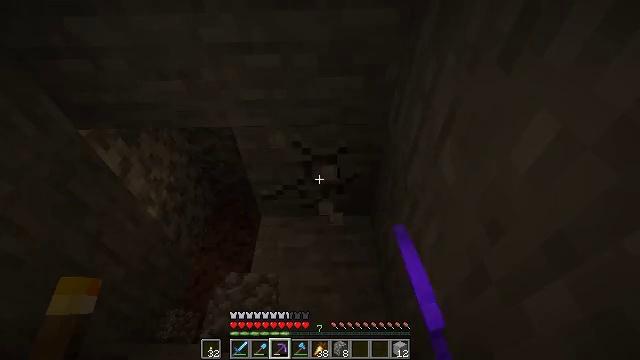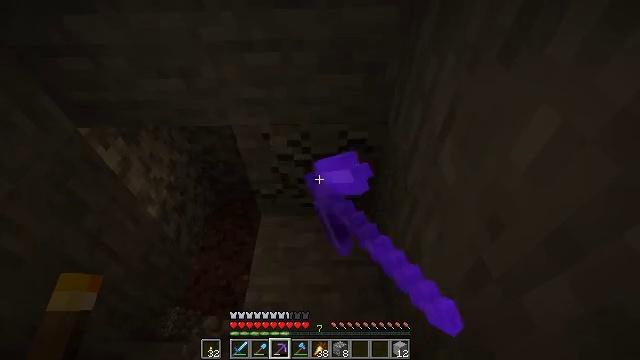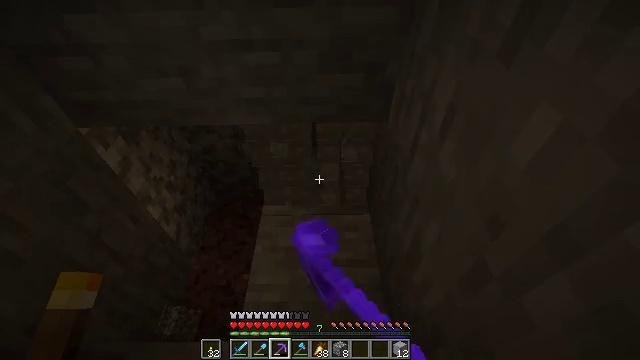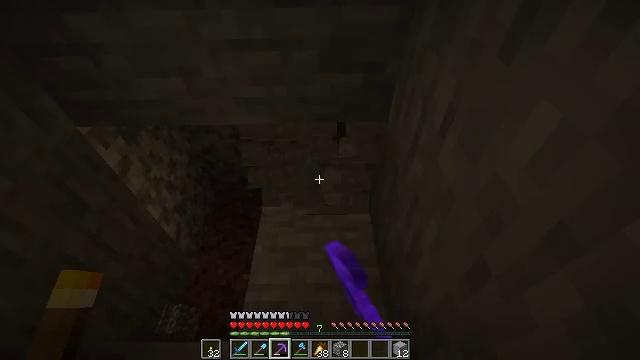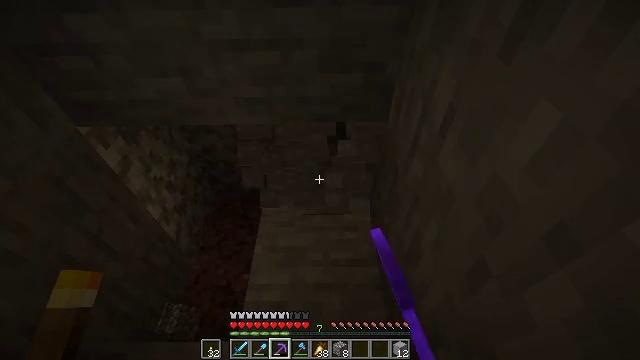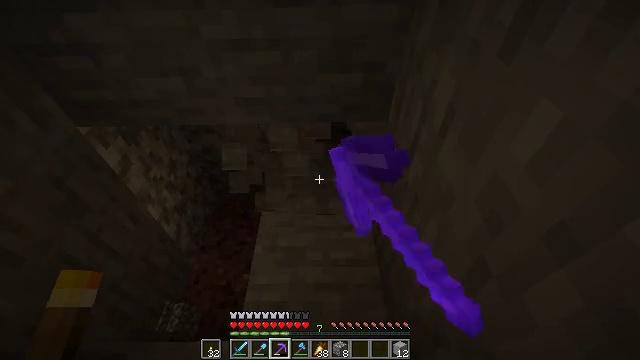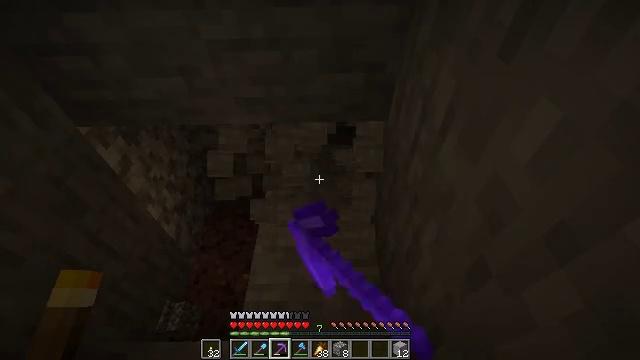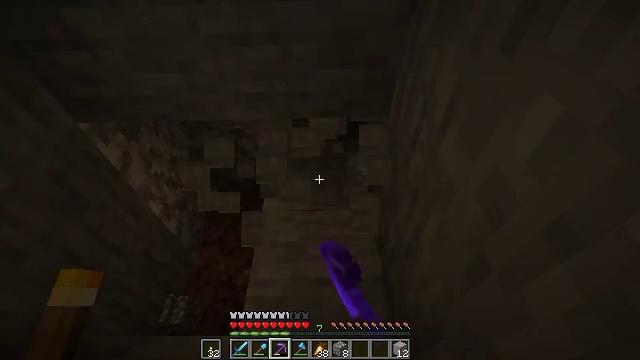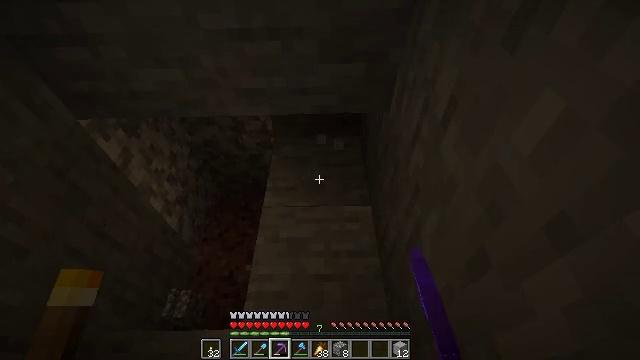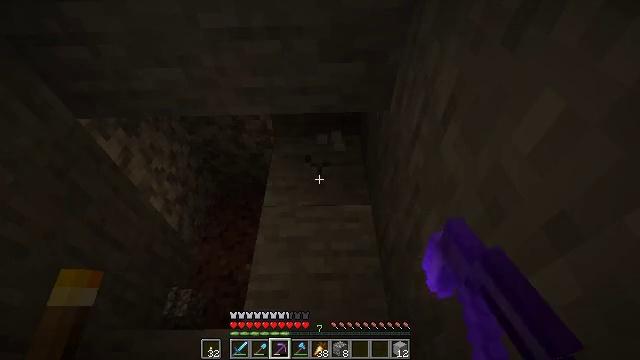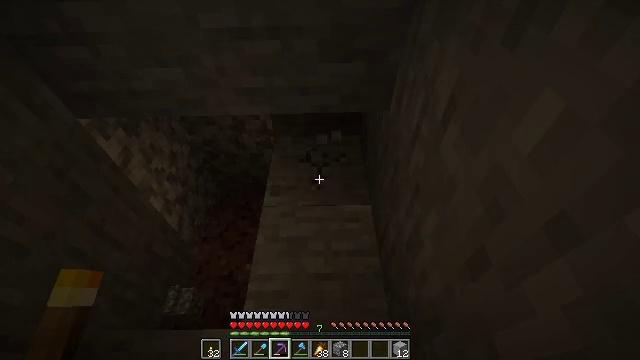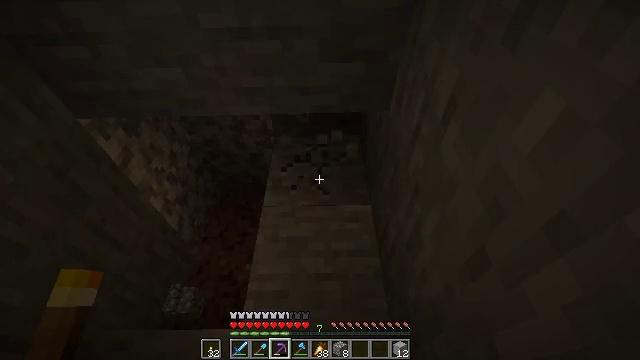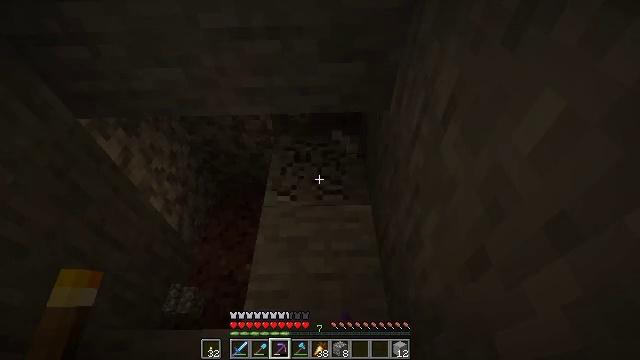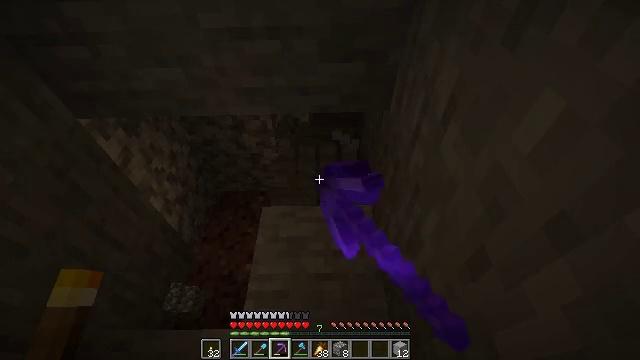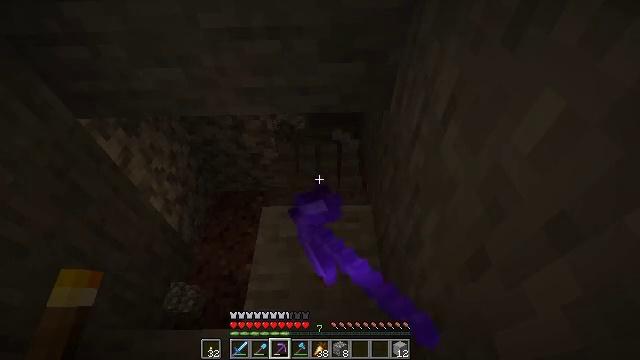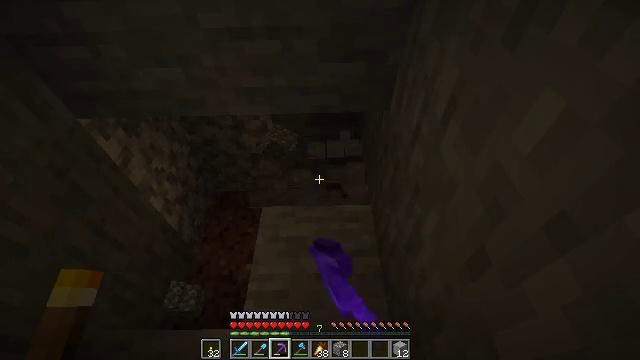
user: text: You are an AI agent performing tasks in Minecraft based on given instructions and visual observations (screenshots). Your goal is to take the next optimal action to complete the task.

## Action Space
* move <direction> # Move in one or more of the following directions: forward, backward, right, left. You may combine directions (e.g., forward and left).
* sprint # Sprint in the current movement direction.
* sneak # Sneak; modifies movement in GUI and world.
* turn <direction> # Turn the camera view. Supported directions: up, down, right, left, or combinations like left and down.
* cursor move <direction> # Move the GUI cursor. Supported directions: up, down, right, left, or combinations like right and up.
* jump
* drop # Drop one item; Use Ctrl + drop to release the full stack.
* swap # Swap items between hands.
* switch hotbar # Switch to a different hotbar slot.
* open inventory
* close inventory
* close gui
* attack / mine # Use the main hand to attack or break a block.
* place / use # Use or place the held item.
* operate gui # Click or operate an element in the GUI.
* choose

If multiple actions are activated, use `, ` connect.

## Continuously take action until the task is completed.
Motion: motion action
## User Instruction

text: Collect stone from the mine.
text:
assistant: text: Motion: attack / mine
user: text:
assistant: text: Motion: attack / mine
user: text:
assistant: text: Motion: attack / mine
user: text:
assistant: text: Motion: attack / mine
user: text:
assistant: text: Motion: attack / mine
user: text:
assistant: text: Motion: attack / mine
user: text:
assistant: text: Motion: attack / mine
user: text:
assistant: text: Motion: attack / mine
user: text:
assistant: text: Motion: attack / mine
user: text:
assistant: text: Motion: attack / mine
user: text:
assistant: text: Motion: attack / mine
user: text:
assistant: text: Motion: attack / mine
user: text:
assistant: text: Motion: attack / mine
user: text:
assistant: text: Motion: attack / mine
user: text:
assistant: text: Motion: attack / mine
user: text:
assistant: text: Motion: attack / mine
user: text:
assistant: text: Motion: attack / mine
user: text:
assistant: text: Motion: turn left and down, attack / mine
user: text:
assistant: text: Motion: turn left and down, attack / mine
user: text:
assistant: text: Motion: turn down, attack / mine
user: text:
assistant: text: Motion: turn down, attack / mine
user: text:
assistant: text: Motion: attack / mine
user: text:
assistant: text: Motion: attack / mine
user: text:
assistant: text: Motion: attack / mine
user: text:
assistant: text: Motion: attack / mine
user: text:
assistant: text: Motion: attack / mine
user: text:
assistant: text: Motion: attack / mine
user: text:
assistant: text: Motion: attack / mine
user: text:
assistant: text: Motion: attack / mine
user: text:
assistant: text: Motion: attack / mine